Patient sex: M
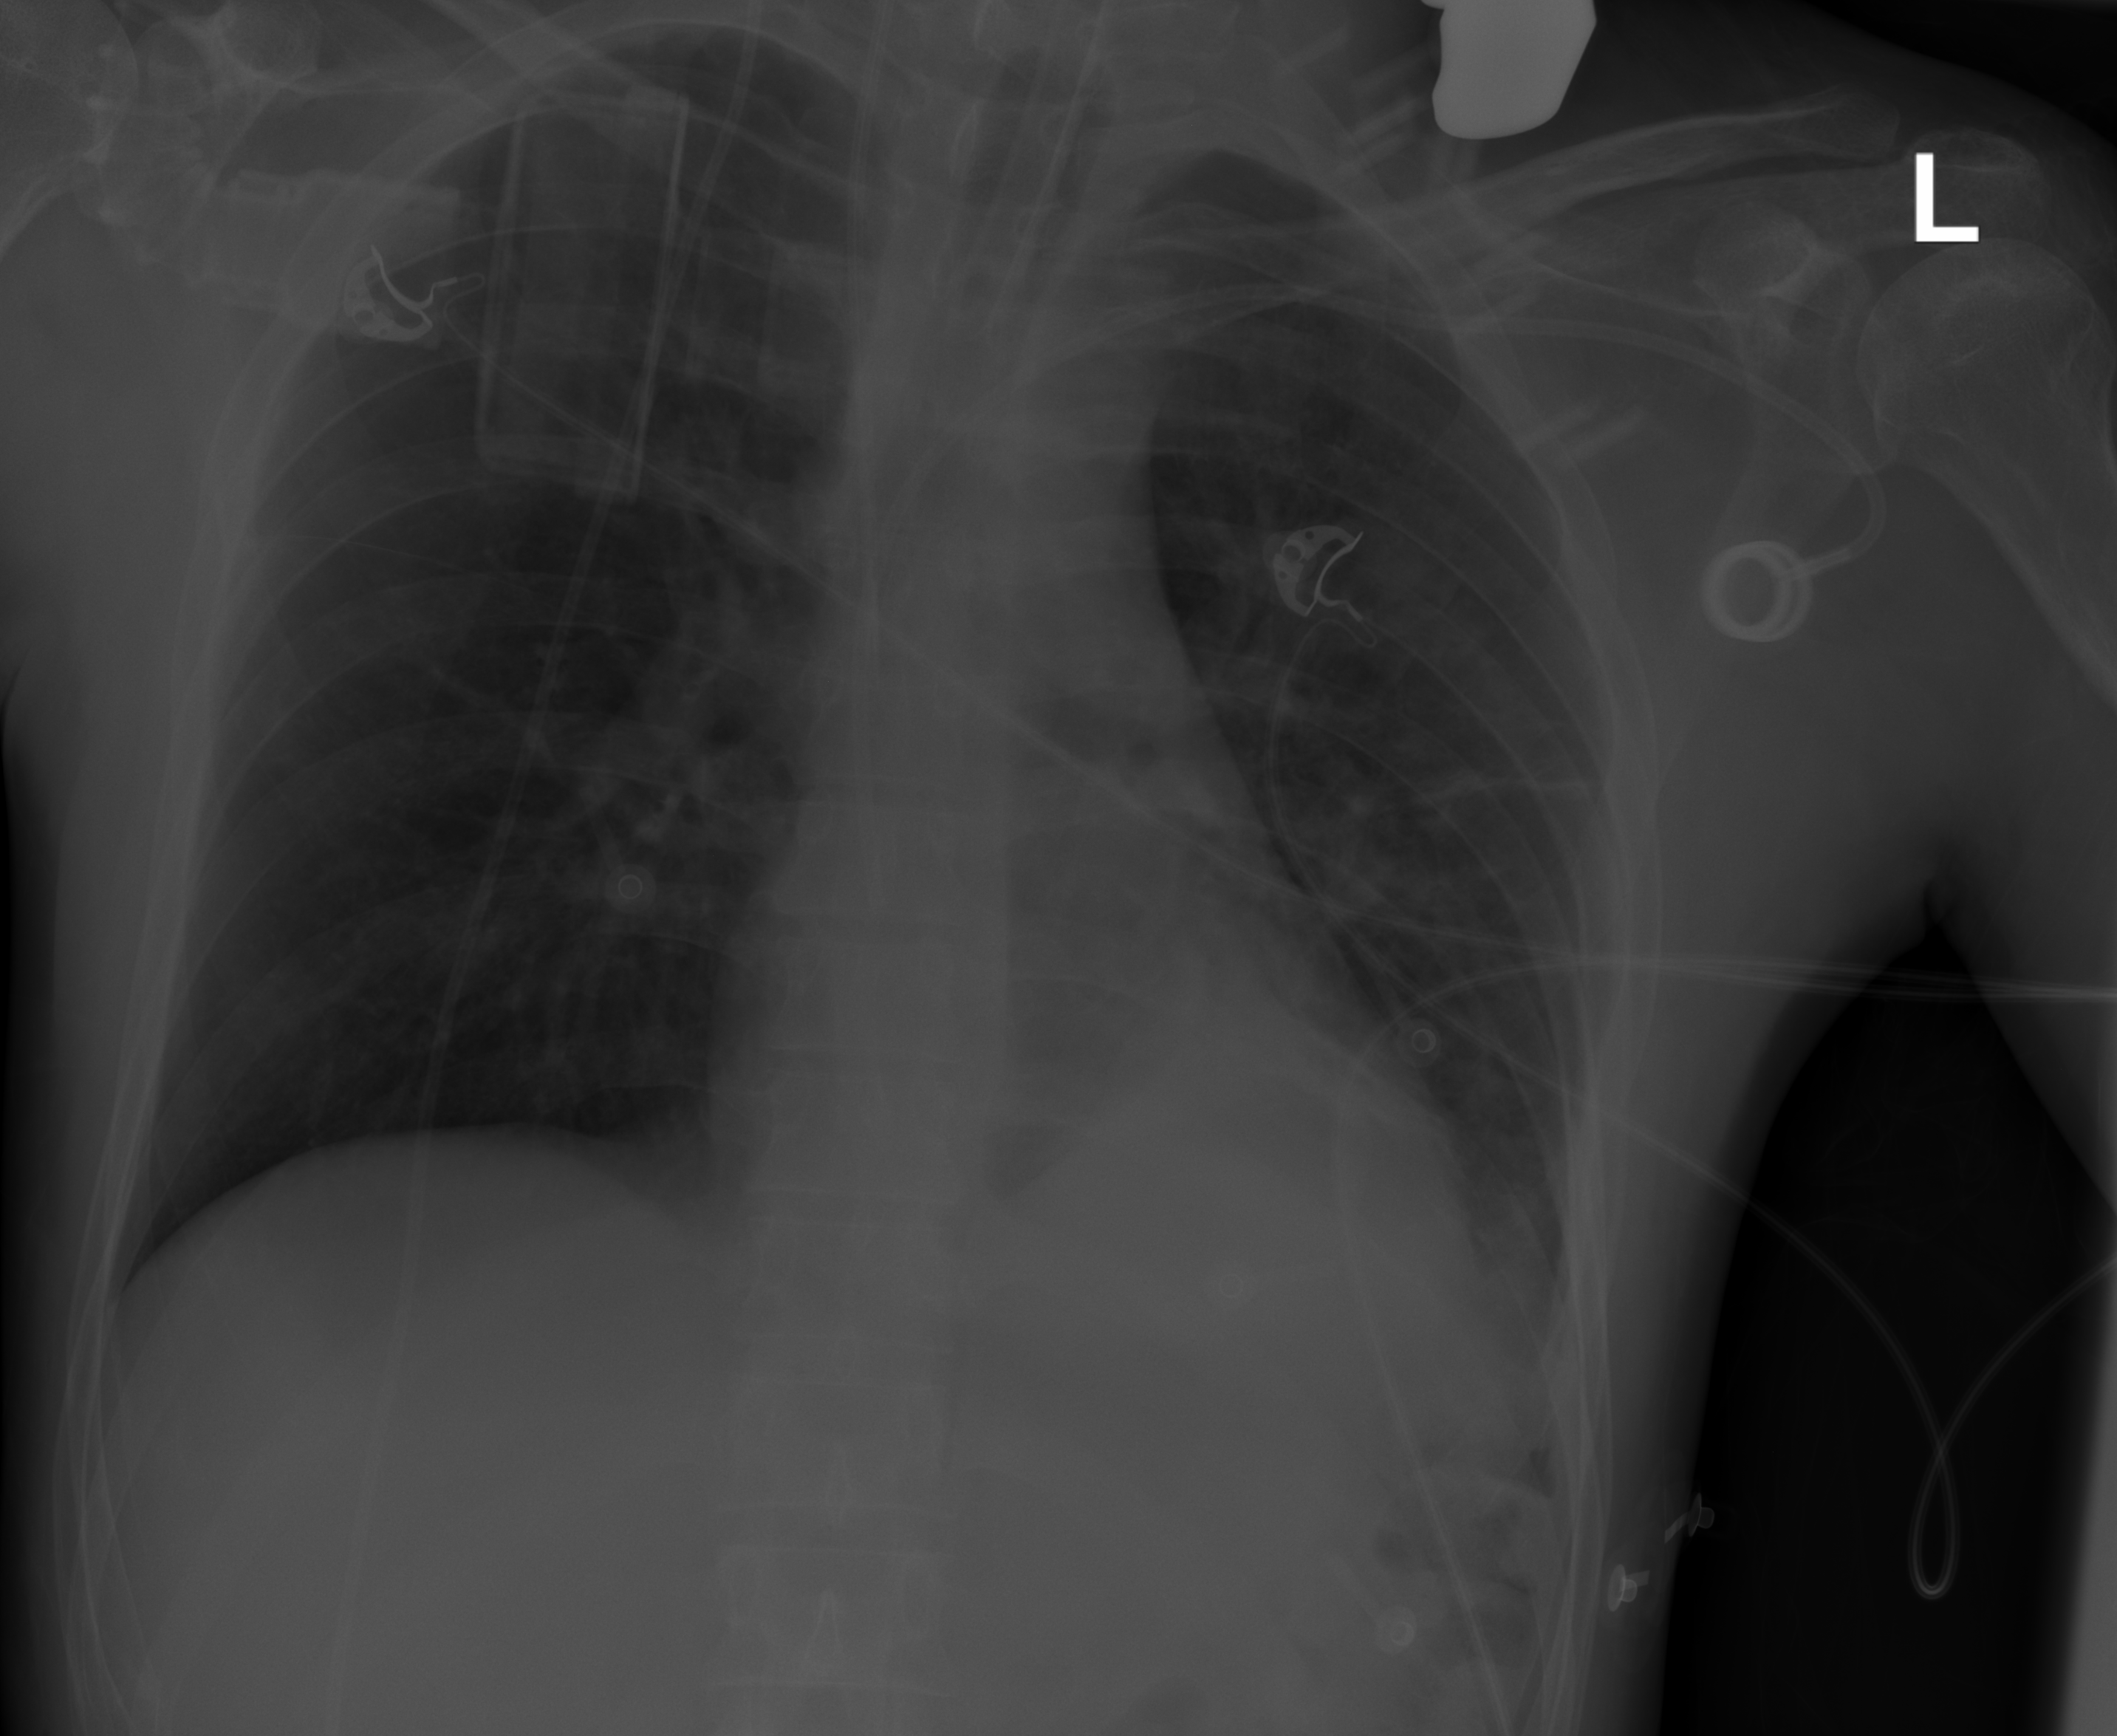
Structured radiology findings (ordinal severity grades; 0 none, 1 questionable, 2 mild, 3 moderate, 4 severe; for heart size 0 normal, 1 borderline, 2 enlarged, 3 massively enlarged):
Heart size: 0
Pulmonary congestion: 0
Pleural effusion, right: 0
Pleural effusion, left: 2
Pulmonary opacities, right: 0
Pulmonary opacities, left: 1
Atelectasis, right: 0
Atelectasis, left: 2